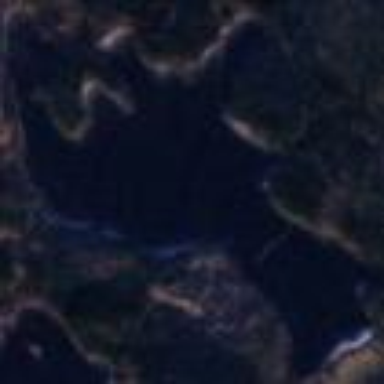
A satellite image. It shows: Lake with natural water.